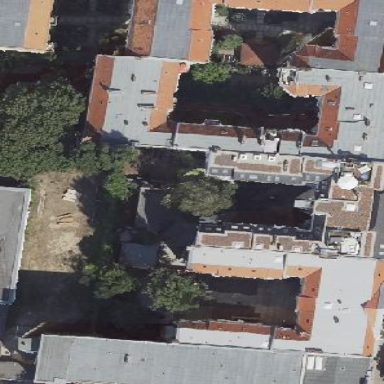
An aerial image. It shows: Building with apartments featuring roof made of roof tiles in double saltbox shape.